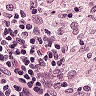
Metastatic tissue present: no